Interaction volume radius: 5 \u00c5
Interaction volume height: 15 \u00c5
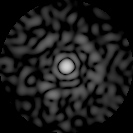
Disorder parameter: 0.8376